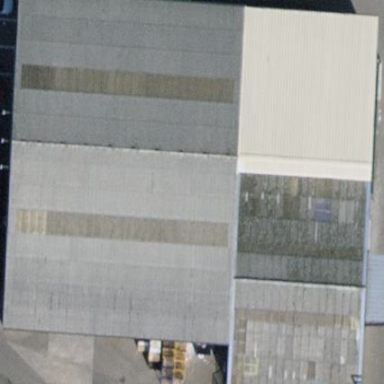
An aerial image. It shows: Industrial building.